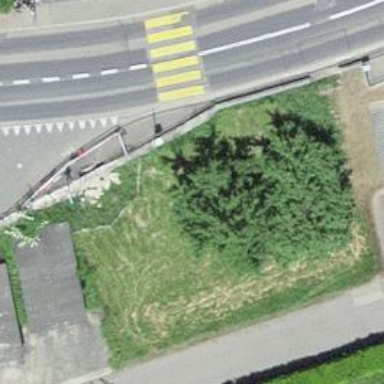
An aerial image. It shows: Bus stop with platform for public transport.